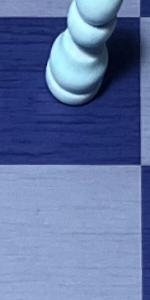
Label: Empty